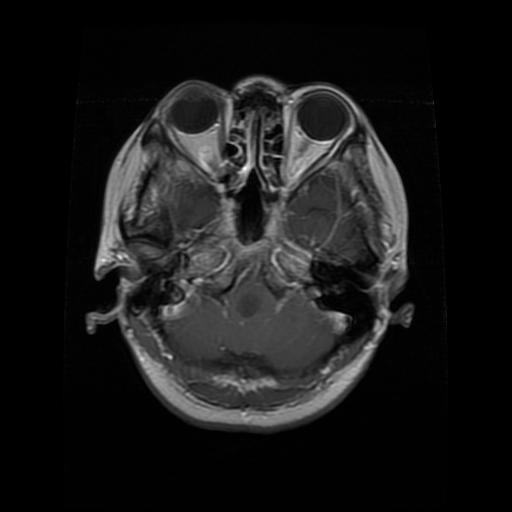
Label: glioma